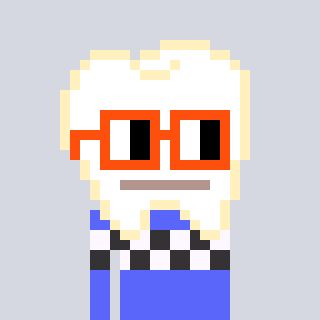
a pixel art character with square orange glasses, a tooth-shaped head and a purple-colored body on a cool background